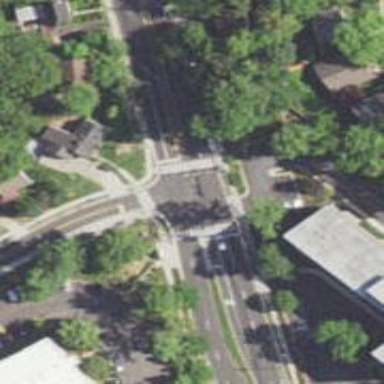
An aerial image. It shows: Zebra crossing on footway.